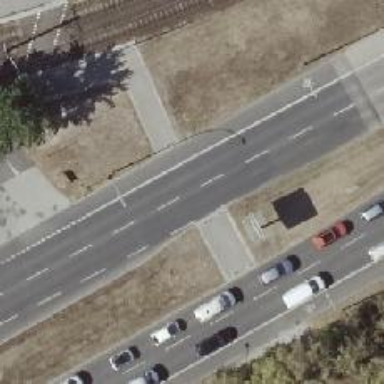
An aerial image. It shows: Asphalt road with lane markings. It is primary highway with dual carriageway.